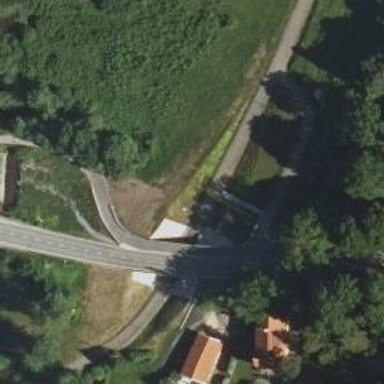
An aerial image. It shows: Asphalt cycleway.